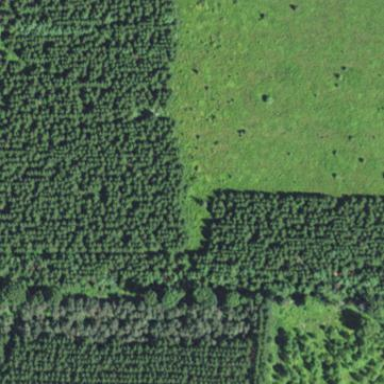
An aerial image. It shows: Evergreen needle-leaved forest with plantation.